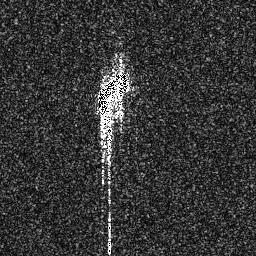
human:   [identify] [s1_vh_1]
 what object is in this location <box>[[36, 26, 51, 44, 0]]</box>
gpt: <ref>1 large ship at the center</ref>